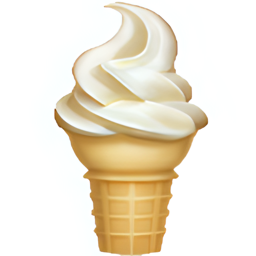
Name: soft ice cream
Emoji: 🍦
Group: Food & Drink
Sub-group: food-sweet